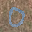
Label: 0